Question: I am using example from the Facebook SDK just to get the user email, name, gender, facebookID to login to my server.
I am getting this Error:
This only occurs when i already have facebook app installed on my device. I tried uninstalling the facebook app, then i get correct details.
My application on facebook is configured as:

where am i doing wrong?
in place of i am giving the 1st Activity in my app, what exactly should i give here?
Thank You
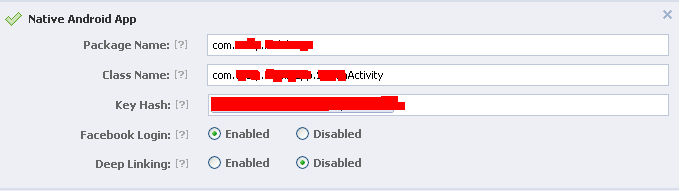
Answer: even I had faced the same problem. It happens if you are using wrong version of openssl. I suggest you to use
version and enable log (make it TRUE), later you get new key hash. Use the new one, problem will be solved! :)